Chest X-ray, PA view. Patient: 27 years old, sex F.
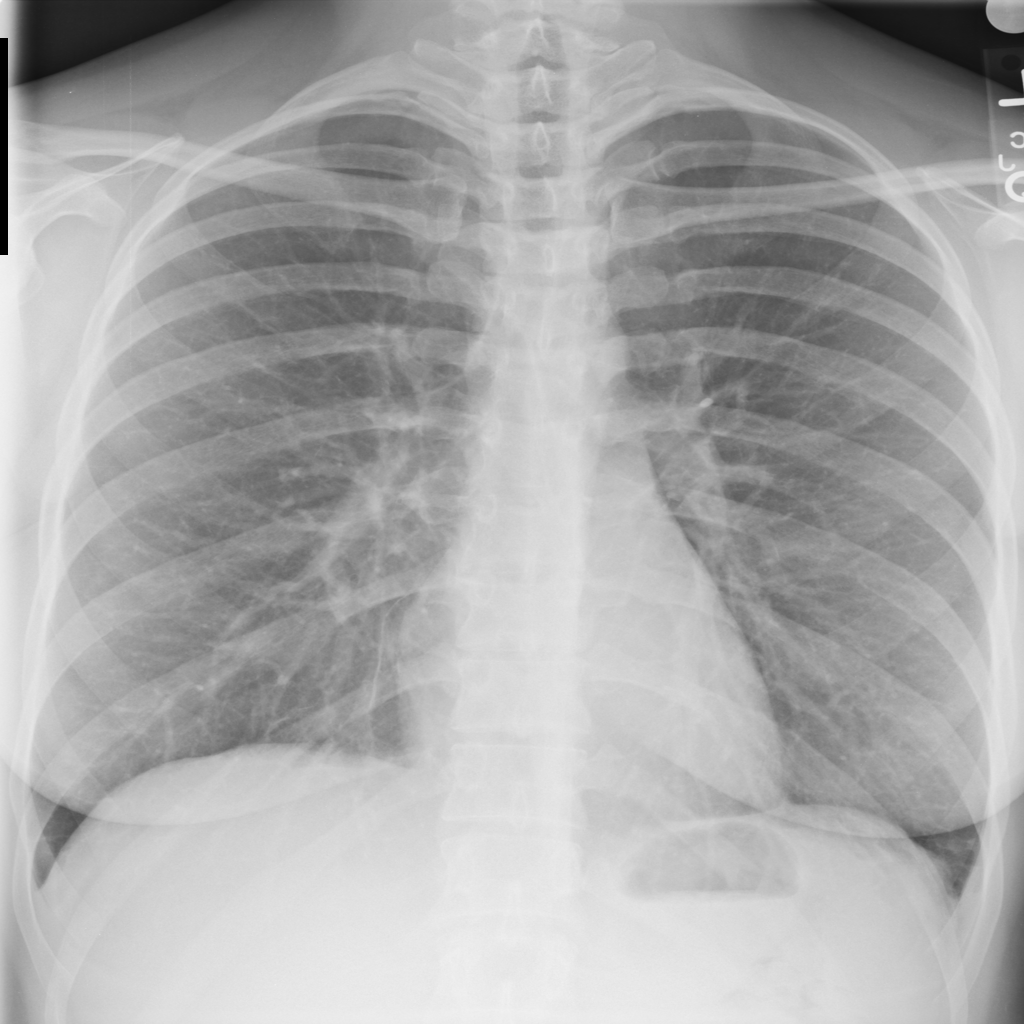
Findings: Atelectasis